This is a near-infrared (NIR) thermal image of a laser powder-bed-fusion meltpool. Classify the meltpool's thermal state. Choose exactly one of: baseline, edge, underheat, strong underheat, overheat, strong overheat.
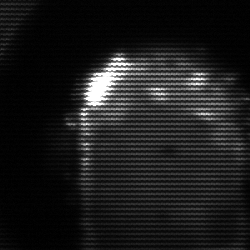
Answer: baseline